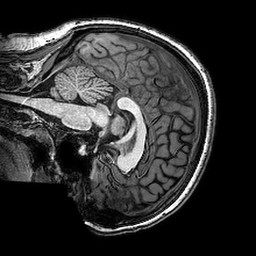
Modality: T1w
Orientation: sagittal
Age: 24
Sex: female
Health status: healthy
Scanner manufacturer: philips
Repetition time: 0.00823 s
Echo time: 0.00378 s